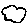
Label: cloud